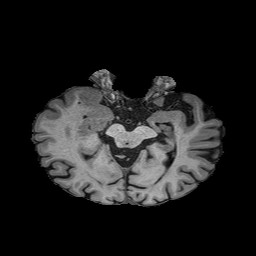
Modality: T1w
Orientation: coronal
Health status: healthy